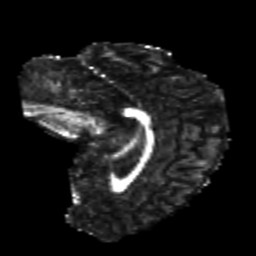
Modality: FA
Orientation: sagittal
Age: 24
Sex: female
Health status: healthy
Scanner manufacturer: philips
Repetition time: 7.386 s
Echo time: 0.08599 s